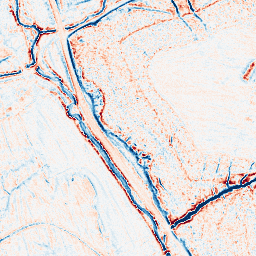
Category: edge_preserving
Decomposition family: anisotropic_diffusion
Decomposition parameters: iterations: 10
kappa: 100
gamma: 0.15
Upsampling method: quartic
Upsampling parameters: scale: 2
Upsampling scale: 2